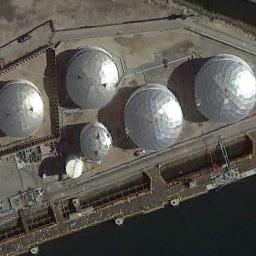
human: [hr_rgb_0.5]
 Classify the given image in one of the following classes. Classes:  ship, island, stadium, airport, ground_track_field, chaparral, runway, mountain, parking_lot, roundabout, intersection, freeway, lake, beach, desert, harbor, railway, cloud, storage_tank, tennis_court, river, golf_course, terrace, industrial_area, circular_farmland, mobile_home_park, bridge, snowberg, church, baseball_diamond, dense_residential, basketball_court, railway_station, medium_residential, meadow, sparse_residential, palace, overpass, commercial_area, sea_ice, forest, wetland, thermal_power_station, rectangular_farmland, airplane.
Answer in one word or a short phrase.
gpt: storage_tank